Field crop: maize
Growth stage: 2
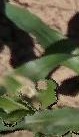
Species: maize